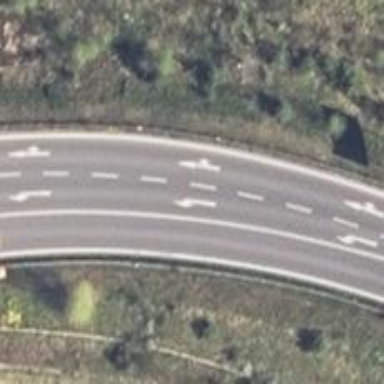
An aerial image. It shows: Primary road with asphalt surface.